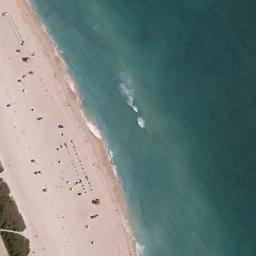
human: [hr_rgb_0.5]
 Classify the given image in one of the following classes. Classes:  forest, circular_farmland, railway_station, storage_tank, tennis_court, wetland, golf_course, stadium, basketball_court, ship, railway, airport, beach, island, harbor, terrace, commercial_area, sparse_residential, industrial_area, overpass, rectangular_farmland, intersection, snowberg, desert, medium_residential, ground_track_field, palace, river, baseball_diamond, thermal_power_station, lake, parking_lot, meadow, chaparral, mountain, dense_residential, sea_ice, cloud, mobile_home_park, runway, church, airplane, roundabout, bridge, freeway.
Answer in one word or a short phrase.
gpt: beach